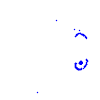
Particle: kaon